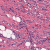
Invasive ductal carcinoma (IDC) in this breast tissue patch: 1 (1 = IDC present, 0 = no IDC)